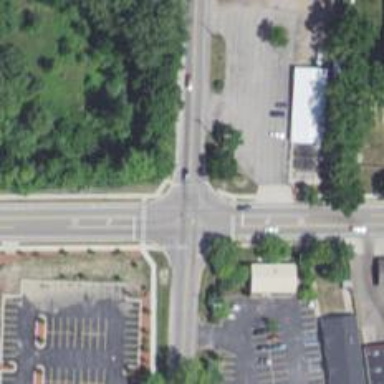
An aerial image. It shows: Marked road crossing.